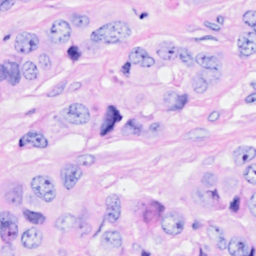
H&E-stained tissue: Breast